Interaction volume radius: 5 \u00c5
Interaction volume height: 10 \u00c5
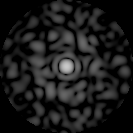
Disorder parameter: 0.8539